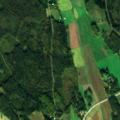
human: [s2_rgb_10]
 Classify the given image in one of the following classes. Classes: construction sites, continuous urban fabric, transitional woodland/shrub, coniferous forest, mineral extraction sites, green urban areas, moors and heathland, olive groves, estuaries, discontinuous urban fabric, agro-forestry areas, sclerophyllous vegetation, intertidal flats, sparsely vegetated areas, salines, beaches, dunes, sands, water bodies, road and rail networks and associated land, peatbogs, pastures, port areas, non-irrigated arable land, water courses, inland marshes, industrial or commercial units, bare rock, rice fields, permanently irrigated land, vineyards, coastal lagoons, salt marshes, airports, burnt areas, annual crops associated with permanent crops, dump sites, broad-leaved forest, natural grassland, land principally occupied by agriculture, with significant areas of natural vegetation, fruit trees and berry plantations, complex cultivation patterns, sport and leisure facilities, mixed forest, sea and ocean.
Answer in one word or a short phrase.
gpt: non-irrigated arable land, land principally occupied by agriculture, with significant areas of natural vegetation, coniferous forest, mixed forest